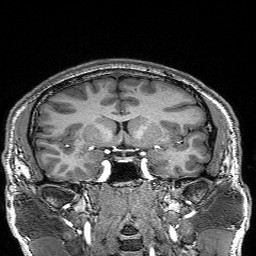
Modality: T1w
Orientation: sagittal